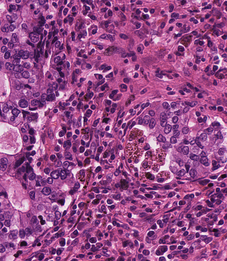
Tumor epithelial tissue: yes
Tumor-associated stroma tissue: yes
Normal tissue: no